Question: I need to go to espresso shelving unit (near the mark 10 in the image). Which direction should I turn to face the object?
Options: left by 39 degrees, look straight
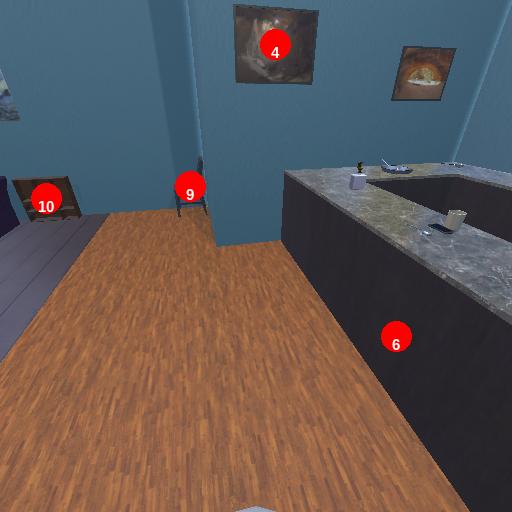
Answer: left by 39 degrees